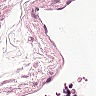
Metastatic tissue present: no